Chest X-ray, AP view. Patient: 30 years old, sex M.
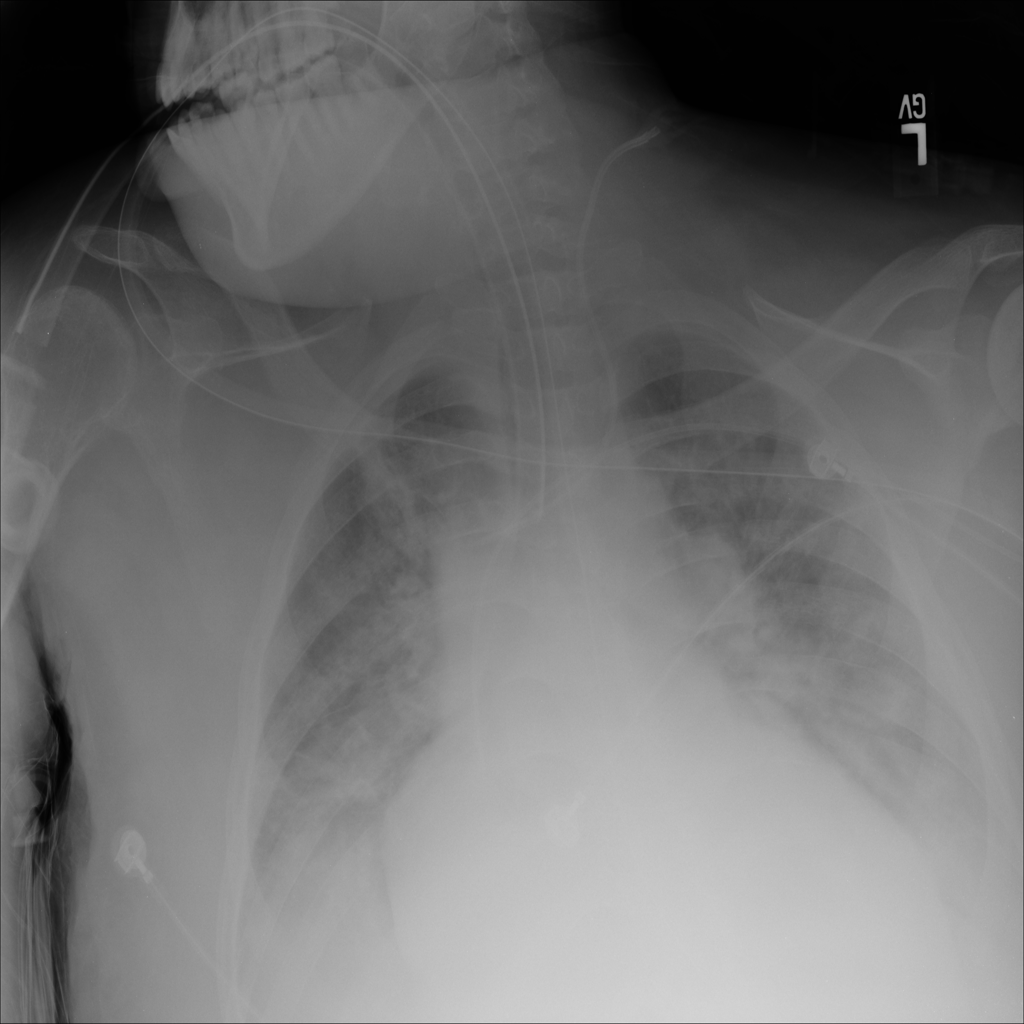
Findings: No Finding